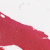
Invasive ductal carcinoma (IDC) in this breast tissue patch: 0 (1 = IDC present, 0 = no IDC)